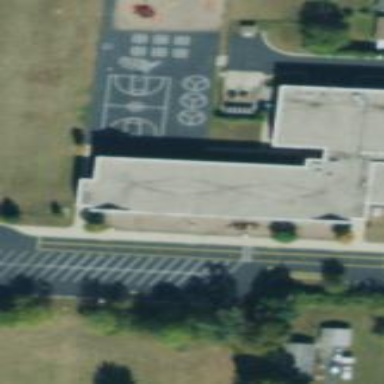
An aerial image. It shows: School building.